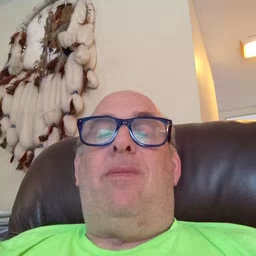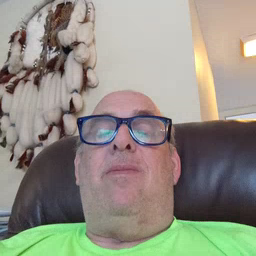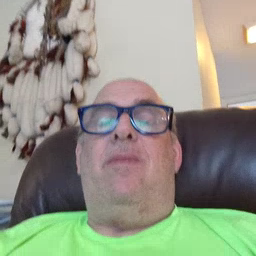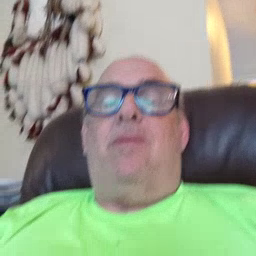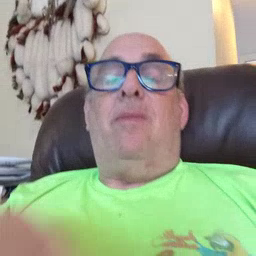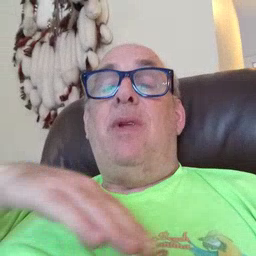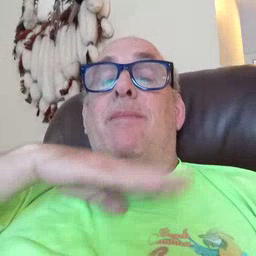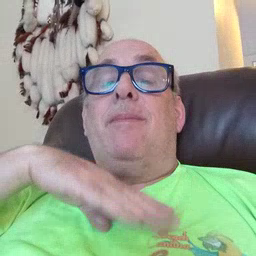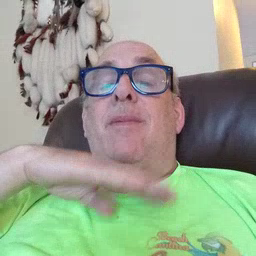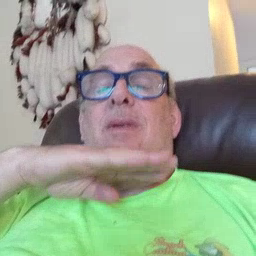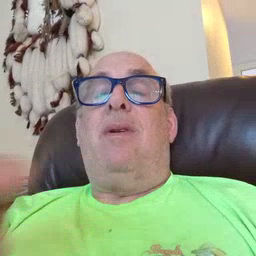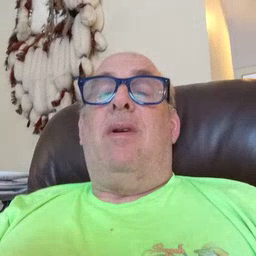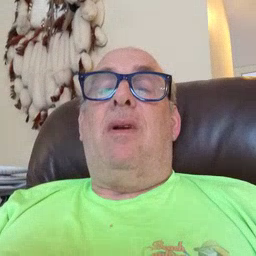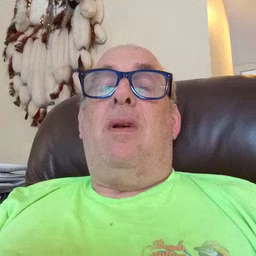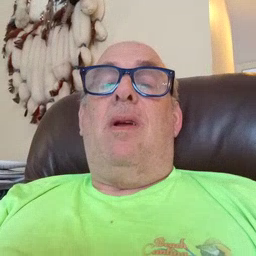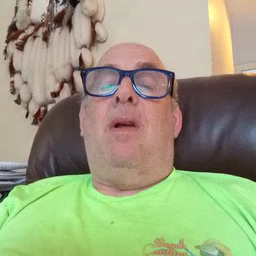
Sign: pig